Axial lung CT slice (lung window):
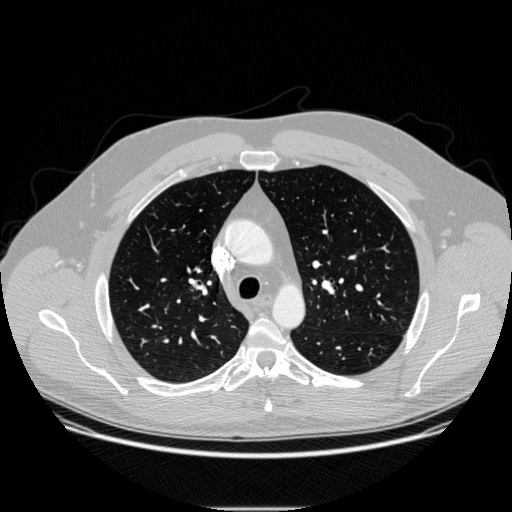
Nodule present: no